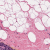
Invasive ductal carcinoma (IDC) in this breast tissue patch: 0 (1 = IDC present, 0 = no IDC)